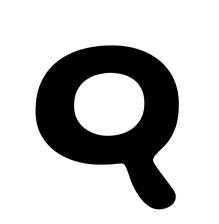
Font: Gluten_Medium